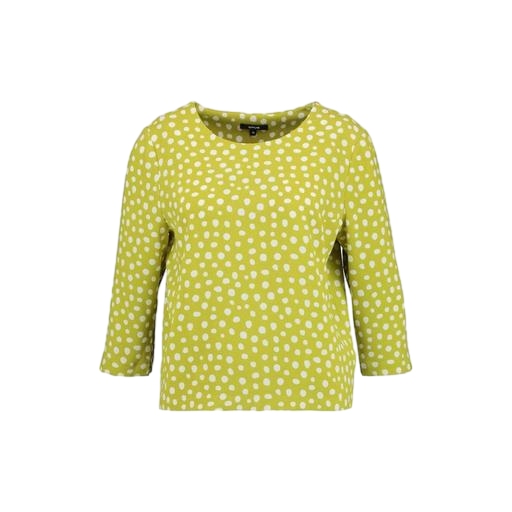
green three-quarter-sleeve top only macy, green printed shirt, polka-dot blouse, white background